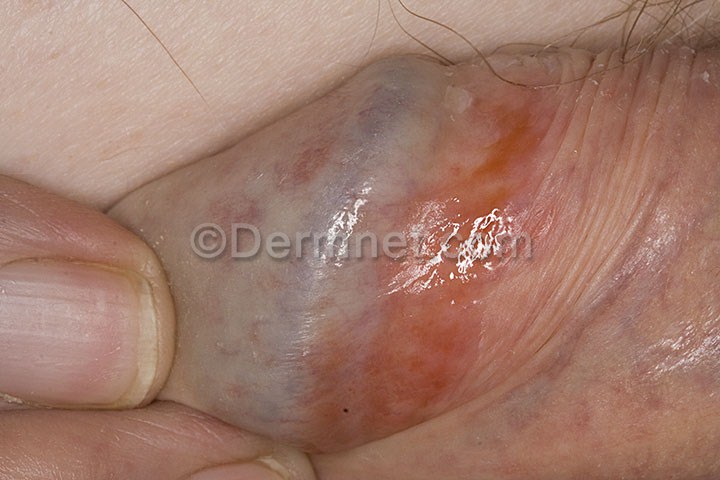
Disease: Tinea Ringworm Candidiasis and other Fungal Infections